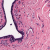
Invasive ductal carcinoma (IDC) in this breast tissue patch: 0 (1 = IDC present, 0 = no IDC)